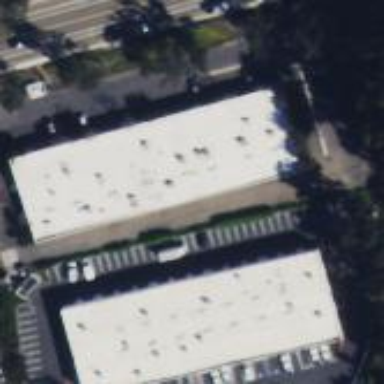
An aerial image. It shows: Office building.